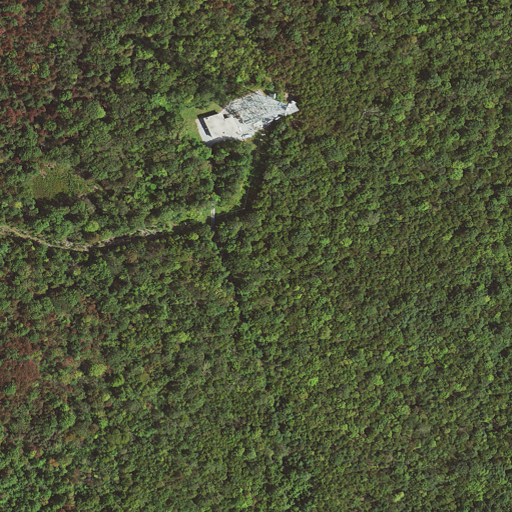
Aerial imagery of mountain in Maryland named Salamander Rock containing deciduous forest, mixed forest, evergreen forest, and open development